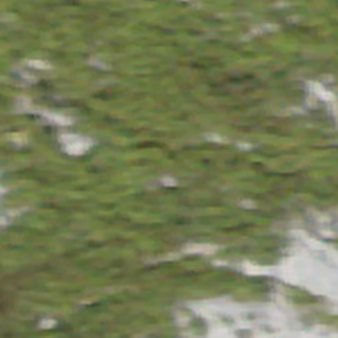
Label: other